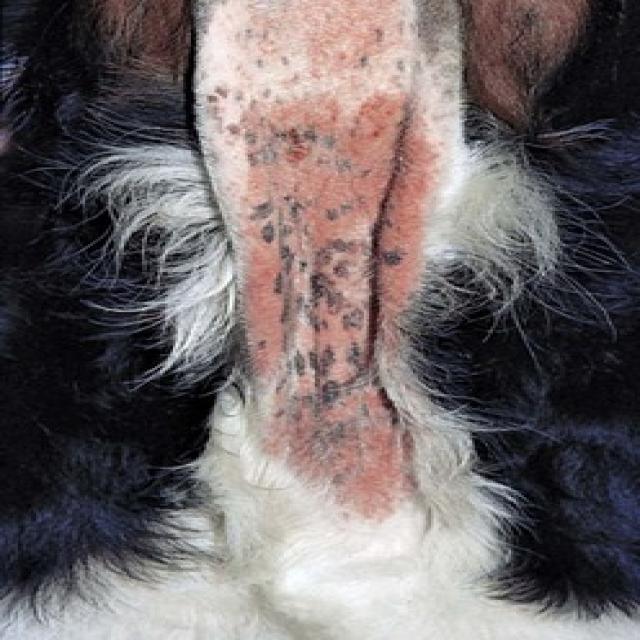
Canine fungal skin infection — characterized by alopecia, scaling, crusting, and circular lesions. Common agents include Malassezia and Candida species.